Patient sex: M
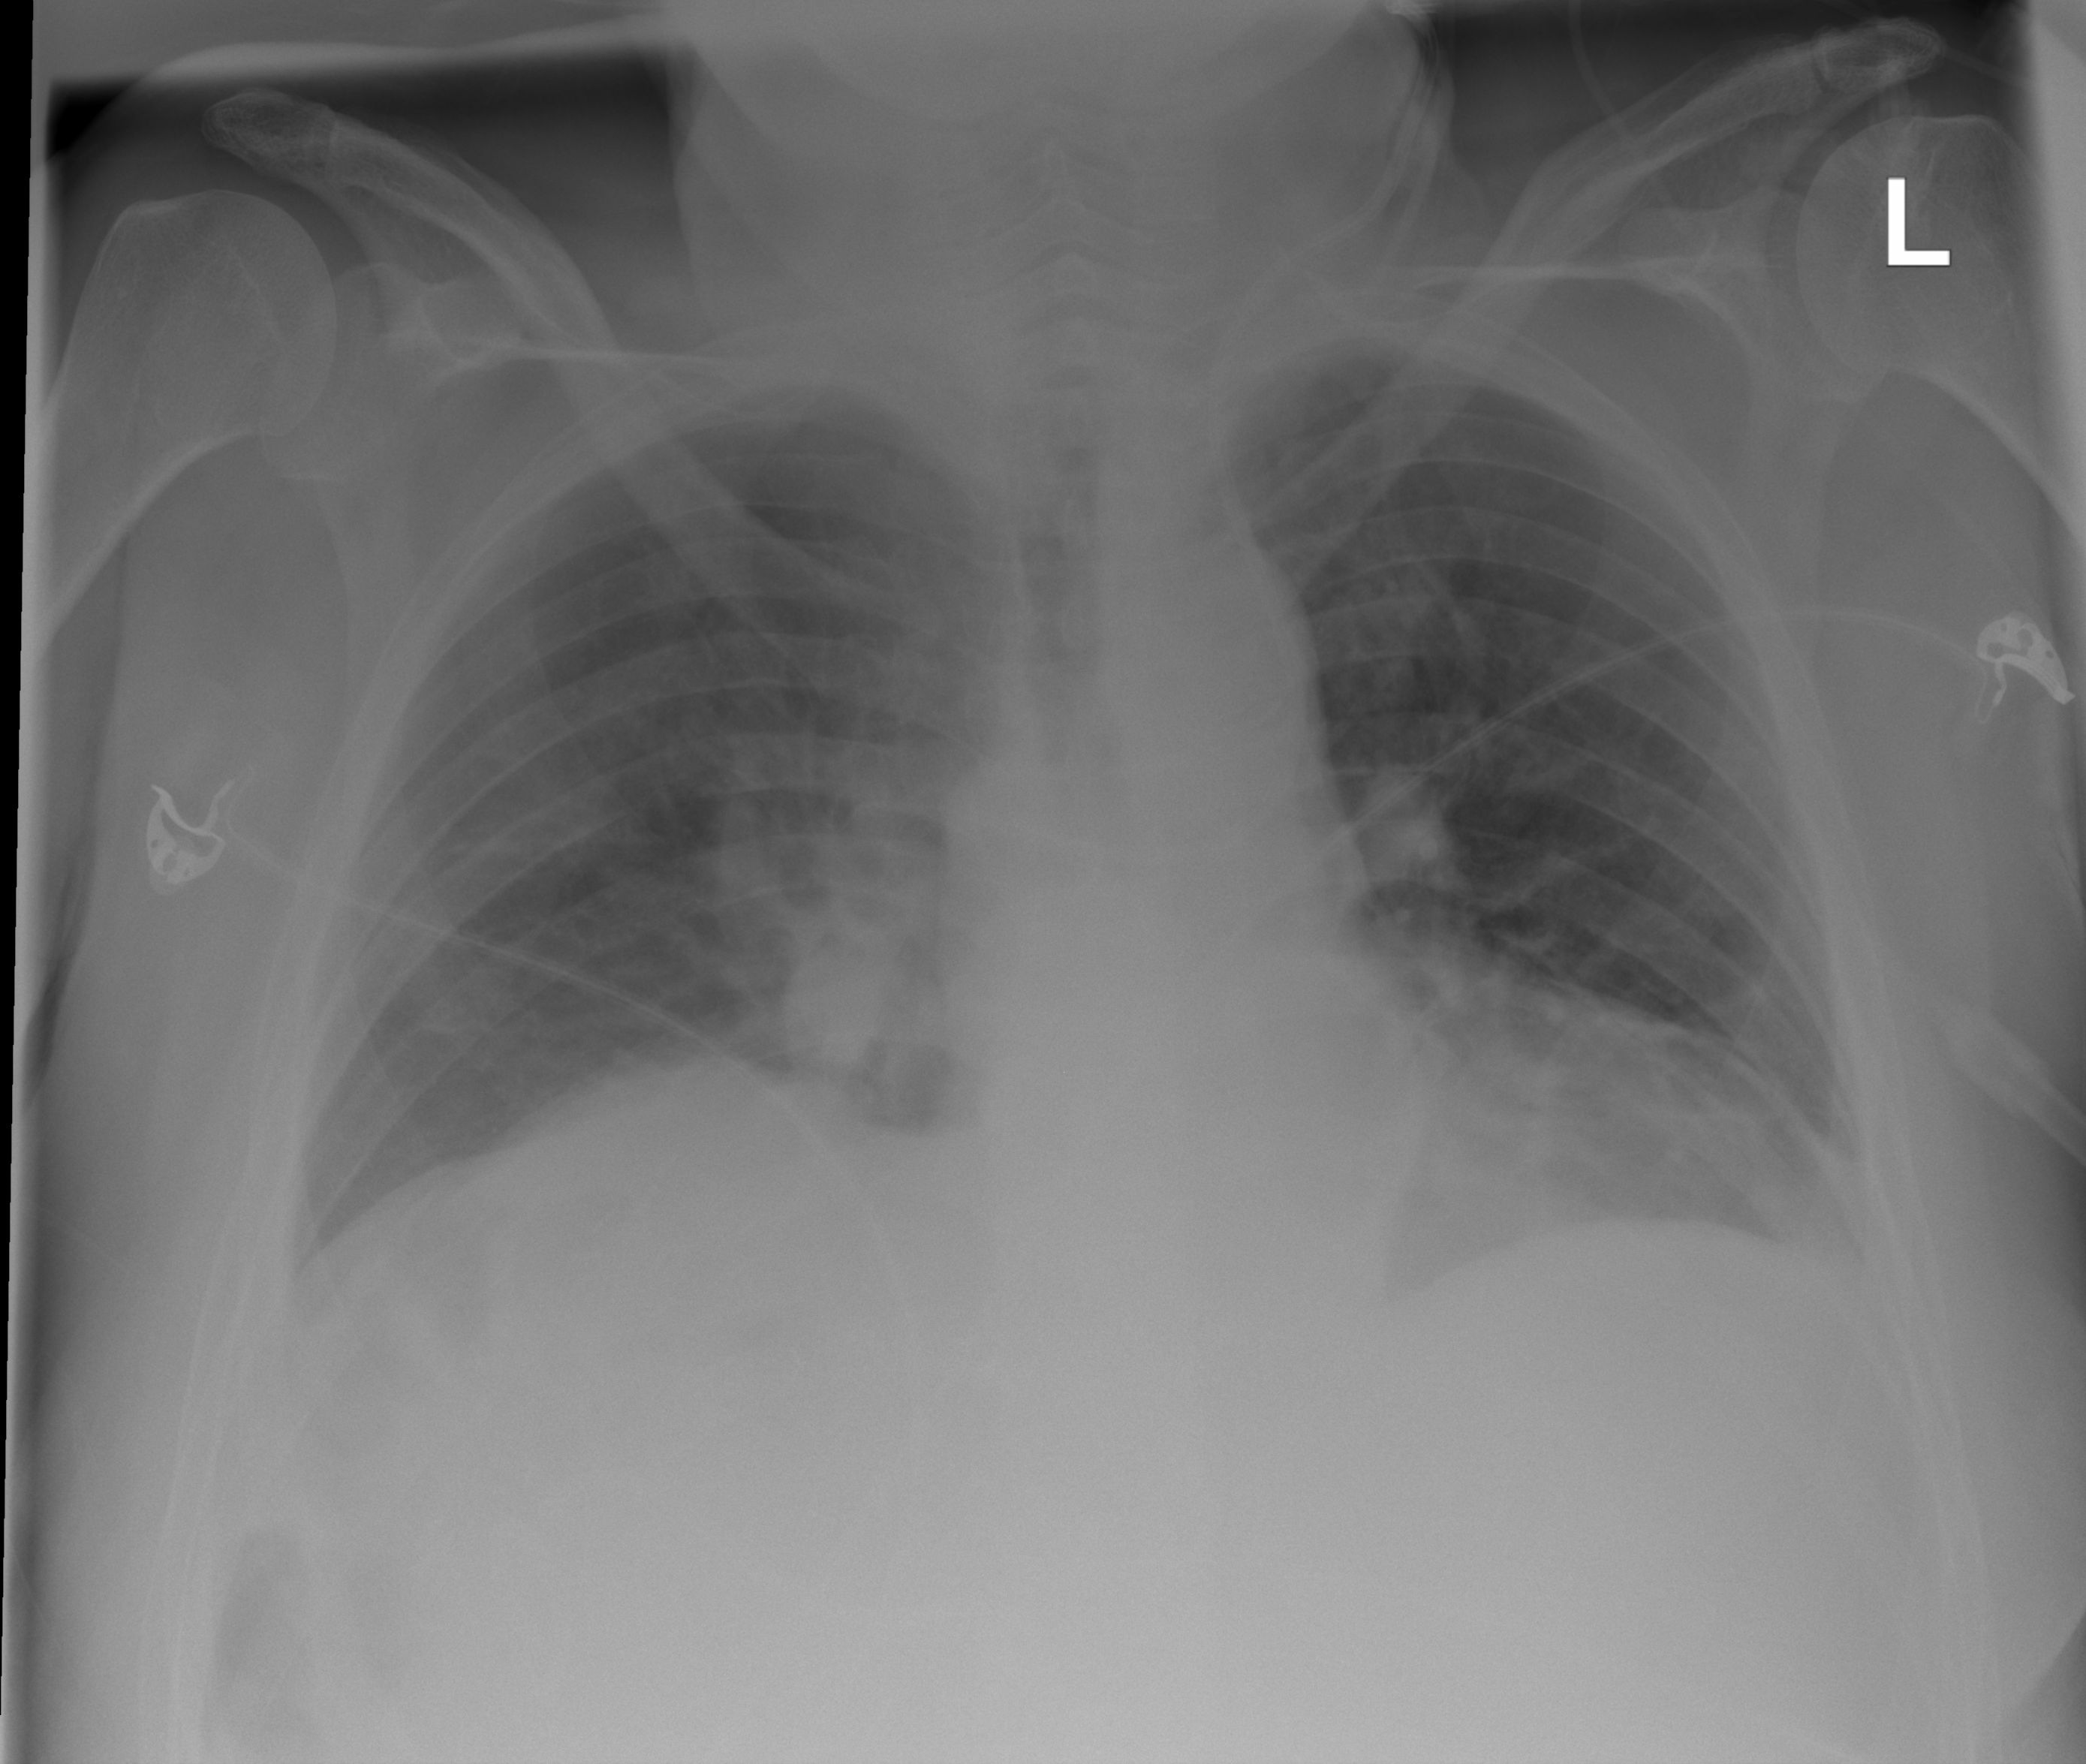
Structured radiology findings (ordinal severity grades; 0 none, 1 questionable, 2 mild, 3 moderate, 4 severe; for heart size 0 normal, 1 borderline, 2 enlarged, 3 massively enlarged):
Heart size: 2
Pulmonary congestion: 2
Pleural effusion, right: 0
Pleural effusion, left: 0
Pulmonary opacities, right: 0
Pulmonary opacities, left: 0
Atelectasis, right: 2
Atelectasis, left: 2